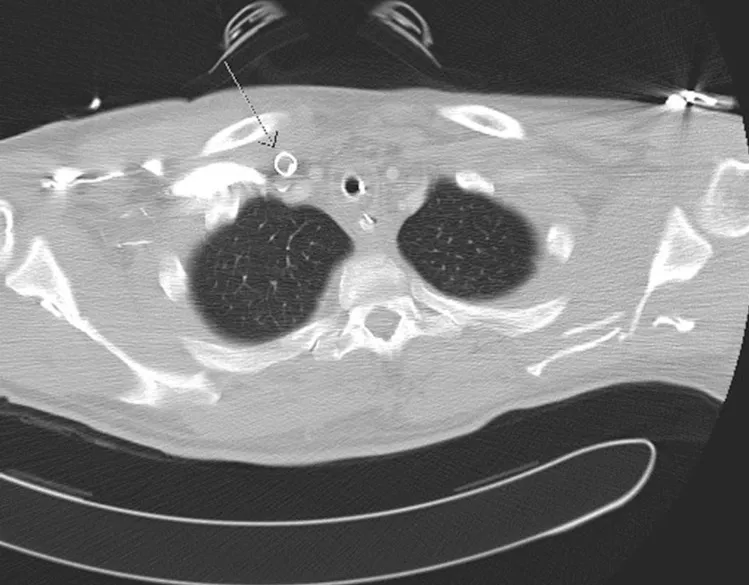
Computed tomography showing the entry of the cannula into the jugular vein with a partial thrombus in the lumen. However, there is no sign of a thrombus or adhesion around the cannula (arrow).
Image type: radiology (ct)